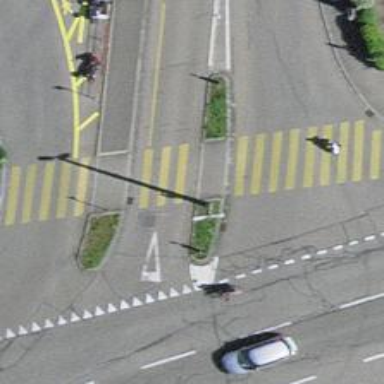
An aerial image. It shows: Uncontrolled zebra crossing with central island.